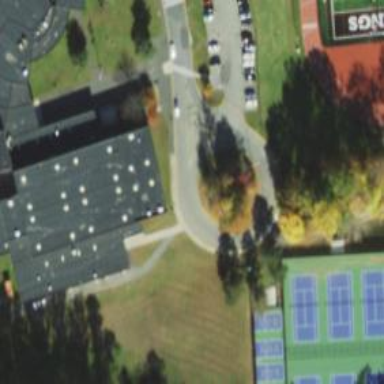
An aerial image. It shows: School building with roof made of tar paper.